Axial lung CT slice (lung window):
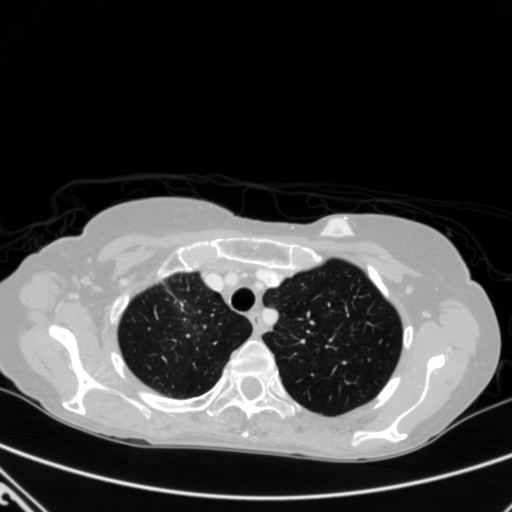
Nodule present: no